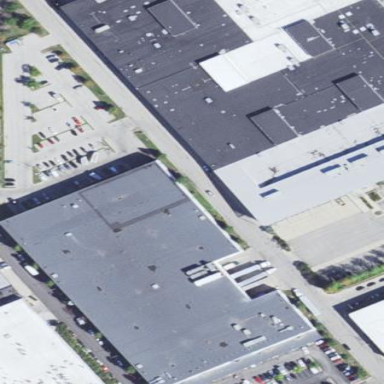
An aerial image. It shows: Industrial building.